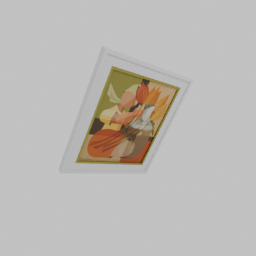
Label: decoration